Question: I have some issue with autolayout.
We have ViewController with root view and child view.
Child view have fixed aspect ratio.
I need to fit child view in parent while rotation.
Also chid view should be centered.
Like on a picture:

I have this code:
'''
- (void)viewDidLoad
{
[super viewDidLoad];
UIView * v = [UIView new];
v.backgroundColor = [UIColor redColor];
v.translatesAutoresizingMaskIntoConstraints = NO;
v.tag = 100;
[self.view addSubview:v];
[self.view addConstraints:[NSLayoutConstraint constraintsWithVisualFormat:@"H:|[v]|"
options:0
metrics:nil
views:@{@"v":v}]];
[self.view addConstraints:[NSLayoutConstraint constraintsWithVisualFormat:@"V:|[v]|"
options:0
metrics:nil
views:@{@"v":v}]];
for (NSLayoutConstraint *c in self.view.constraints) {
[c setPriority:800];
}
NSLayoutConstraint *c = [NSLayoutConstraint constraintWithItem:v
attribute:NSLayoutAttributeHeight
relatedBy:NSLayoutRelationEqual
toItem:v
attribute:NSLayoutAttributeWidth
multiplier:0.8
constant:0.];
[c setPriority:1000];
[v addConstraint:c];
c = [NSLayoutConstraint constraintWithItem:v
attribute:NSLayoutAttributeCenterY
relatedBy:NSLayoutRelationEqual
toItem:self.view
attribute:NSLayoutAttributeCenterY
multiplier:1
constant:0.];
[c setPriority:1000];
[self.view addConstraint:c];
c = [NSLayoutConstraint constraintWithItem:v
attribute:NSLayoutAttributeCenterX
relatedBy:NSLayoutRelationEqual
toItem:self.view
attribute:NSLayoutAttributeCenterX
multiplier:1
constant:0.];
[c setPriority:1000];
[self.view addConstraint:c];
}
'''
And it's not working, it's shrinks outside superview in landscape.
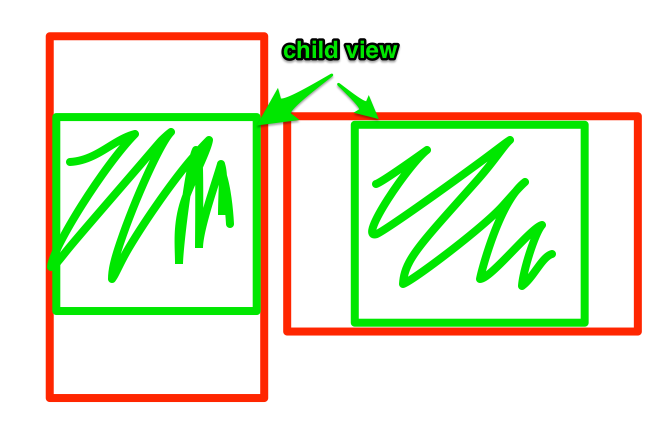
Answer: I've made it work with the following constraints:
'''
- (void)viewDidLoad
{
[super viewDidLoad];
UIView * v = [UIView new];
v.backgroundColor = [UIColor redColor];
v.translatesAutoresizingMaskIntoConstraints = NO;
v.tag = 100;
[self.view addSubview:v];
[self.view addConstraints:[NSLayoutConstraint constraintsWithVisualFormat:@"H:|-(>=0)-[v]-(>=0)-|"
options:0
metrics:nil
views:@{@"v":v}]];
[self.view addConstraints:[NSLayoutConstraint constraintsWithVisualFormat:@"V:|-(>=0)-[v]-(>=0)-|"
options:0
metrics:nil
views:@{@"v":v}]];
NSLayoutConstraint *c = [NSLayoutConstraint constraintWithItem:v
attribute:NSLayoutAttributeWidth
relatedBy:NSLayoutRelationEqual
toItem:self.view
attribute:NSLayoutAttributeWidth
multiplier:1.0
constant:0];
[c setPriority:800];
[self.view addConstraint:c];
c = [NSLayoutConstraint constraintWithItem:v
attribute:NSLayoutAttributeHeight
relatedBy:NSLayoutRelationEqual
toItem:self.view
attribute:NSLayoutAttributeHeight
multiplier:1.0
constant:0];
[c setPriority:800];
[self.view addConstraint:c];
c = [NSLayoutConstraint constraintWithItem:v
attribute:NSLayoutAttributeHeight
relatedBy:NSLayoutRelationEqual
toItem:v
attribute:NSLayoutAttributeWidth
multiplier:0.8
constant:0.];
[c setPriority:1000];
[v addConstraint:c];
c = [NSLayoutConstraint constraintWithItem:v
attribute:NSLayoutAttributeCenterY
relatedBy:NSLayoutRelationEqual
toItem:self.view
attribute:NSLayoutAttributeCenterY
multiplier:1
constant:0.];
[c setPriority:1000];
[self.view addConstraint:c];
c = [NSLayoutConstraint constraintWithItem:v
attribute:NSLayoutAttributeCenterX
relatedBy:NSLayoutRelationEqual
toItem:self.view
attribute:NSLayoutAttributeCenterX
multiplier:1
constant:0.];
[c setPriority:1000];
[self.view addConstraint:c];
}
'''
Screenshots: